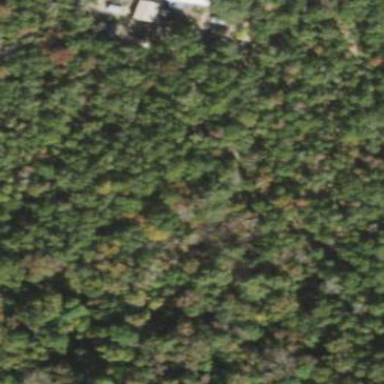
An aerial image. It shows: Mixed woodland with various types of leaves.